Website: home-depot
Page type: billing-address
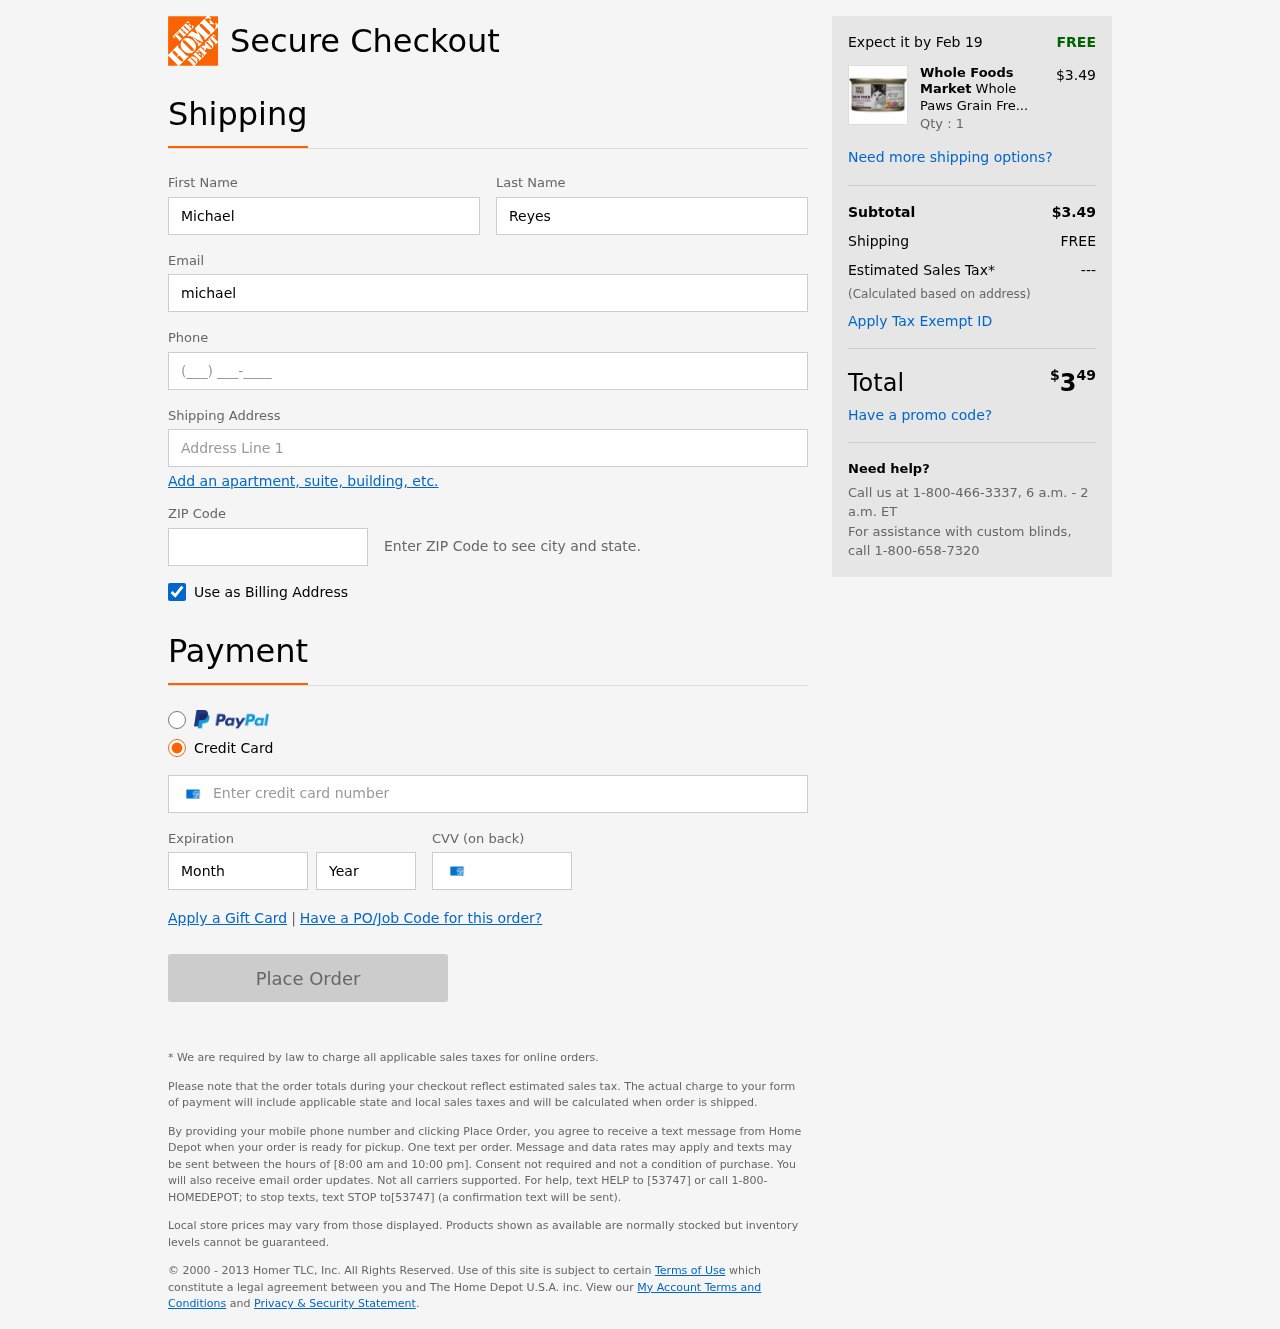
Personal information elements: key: PII_FIRSTNAME
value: Michael
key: PII_LASTNAME
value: Reyes
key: PII_EMAIL
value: michael_reyes@gmail.com
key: PII_PHONE
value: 4762024442
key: PII_STREET
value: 9612 Teresa Wall Apt. 620
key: PII_POSTCODE
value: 72455
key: PII_CARD_NUMBER
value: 3485 4114 5478 883
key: PII_CARD_EXPIRY_MONTH
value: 08
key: PII_CARD_CVV
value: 6345
Product elements: key: PRODUCT1_BRAND
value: Whole Foods Market
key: PRODUCT1_NAME
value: Whole Paws Grain Free Chicken & Giblets Dinner with Vegetables, 3 oz, 3 oz
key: PRODUCT1_PRICE
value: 3.49
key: PRODUCT1_QUANTITY
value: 1
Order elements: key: ORDER_DELIVERY_DATE
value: Feb 19
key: ORDER_SUBTOTAL
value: $3.49
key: ORDER_SHIPPING_COST
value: FREE
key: ORDER_TAX
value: ---
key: ORDER_TOTAL2
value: $349